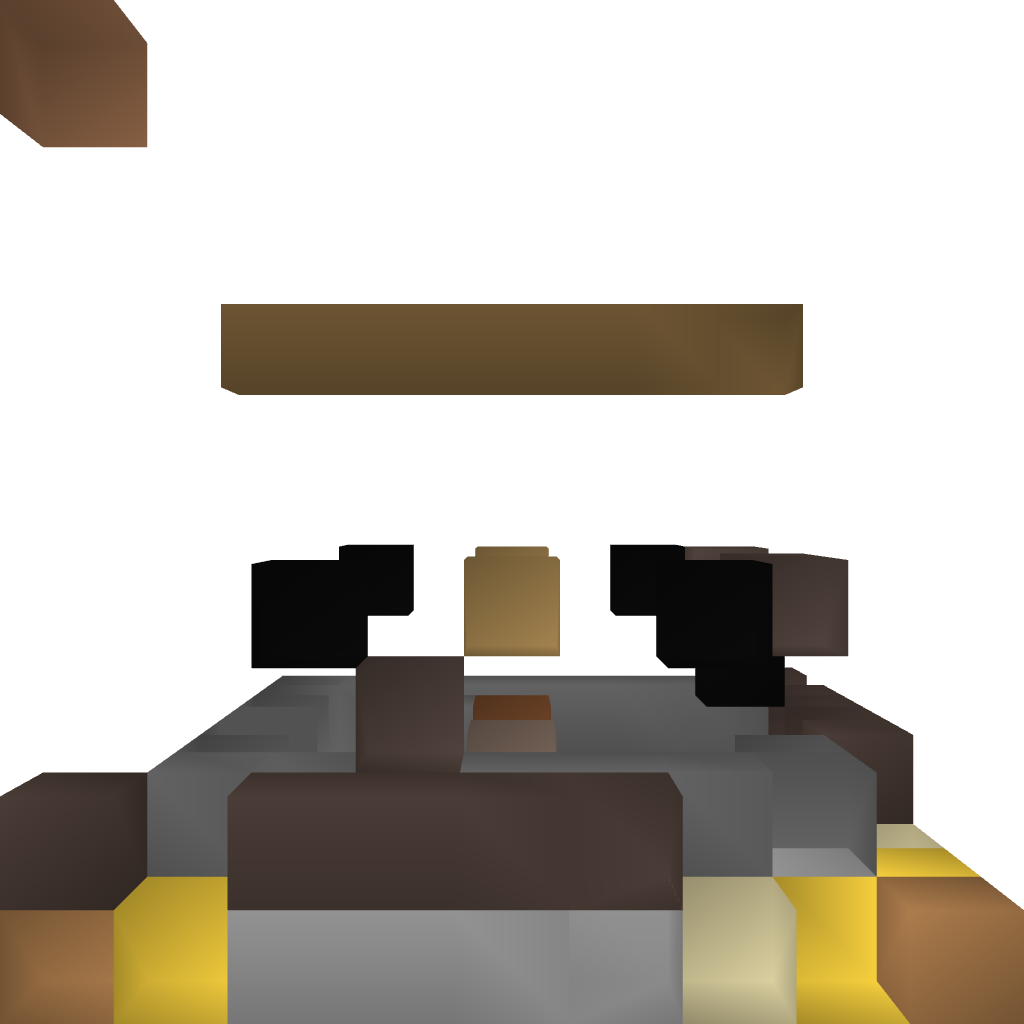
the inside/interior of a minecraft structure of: Grief Prevention tutorial House